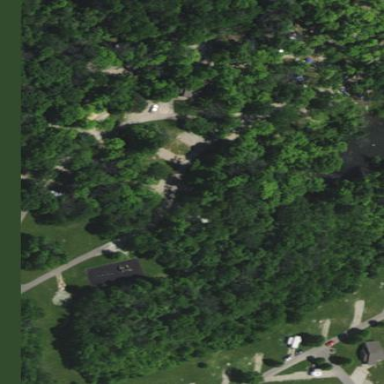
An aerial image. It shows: Campsite for tourism.